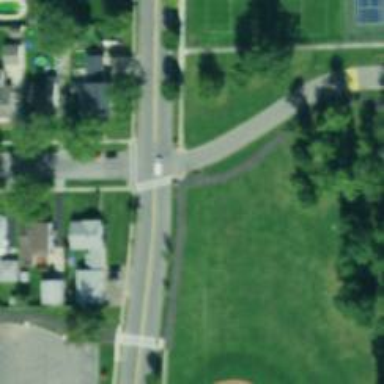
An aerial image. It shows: Uncontrolled road crossing with marked lines.